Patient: sex M, age 45
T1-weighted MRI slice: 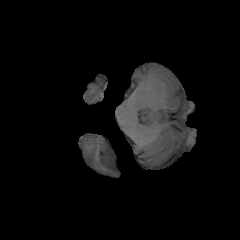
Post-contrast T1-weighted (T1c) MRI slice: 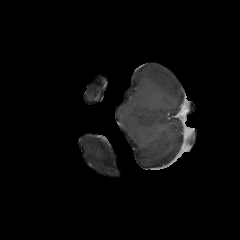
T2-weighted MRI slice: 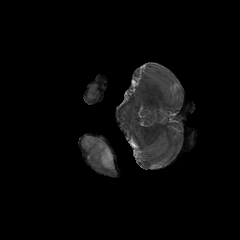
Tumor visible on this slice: yes
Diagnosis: Astrocytoma, IDH-mutant
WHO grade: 2